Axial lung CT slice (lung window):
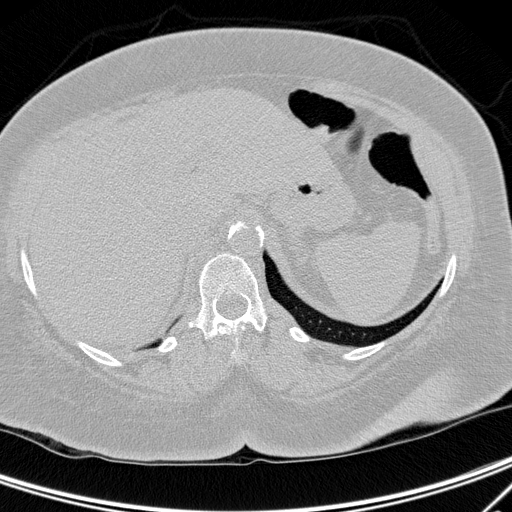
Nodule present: no